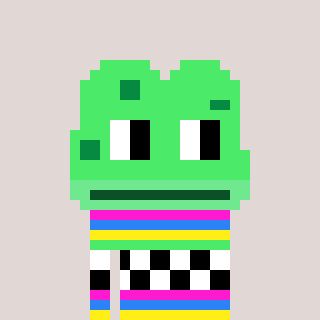
a pixel art character with square light green glasses, a frog-shaped head and a orange-colored body on a warm background